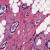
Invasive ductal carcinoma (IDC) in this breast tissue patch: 1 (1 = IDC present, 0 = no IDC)